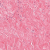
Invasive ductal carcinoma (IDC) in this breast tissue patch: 0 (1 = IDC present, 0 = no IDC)